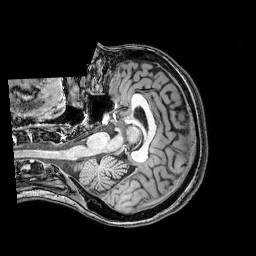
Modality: T1w
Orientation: axial
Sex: female
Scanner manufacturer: philips
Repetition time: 0.008147 s
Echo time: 0.00373 s